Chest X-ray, AP view. Patient: 69 years old, sex F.
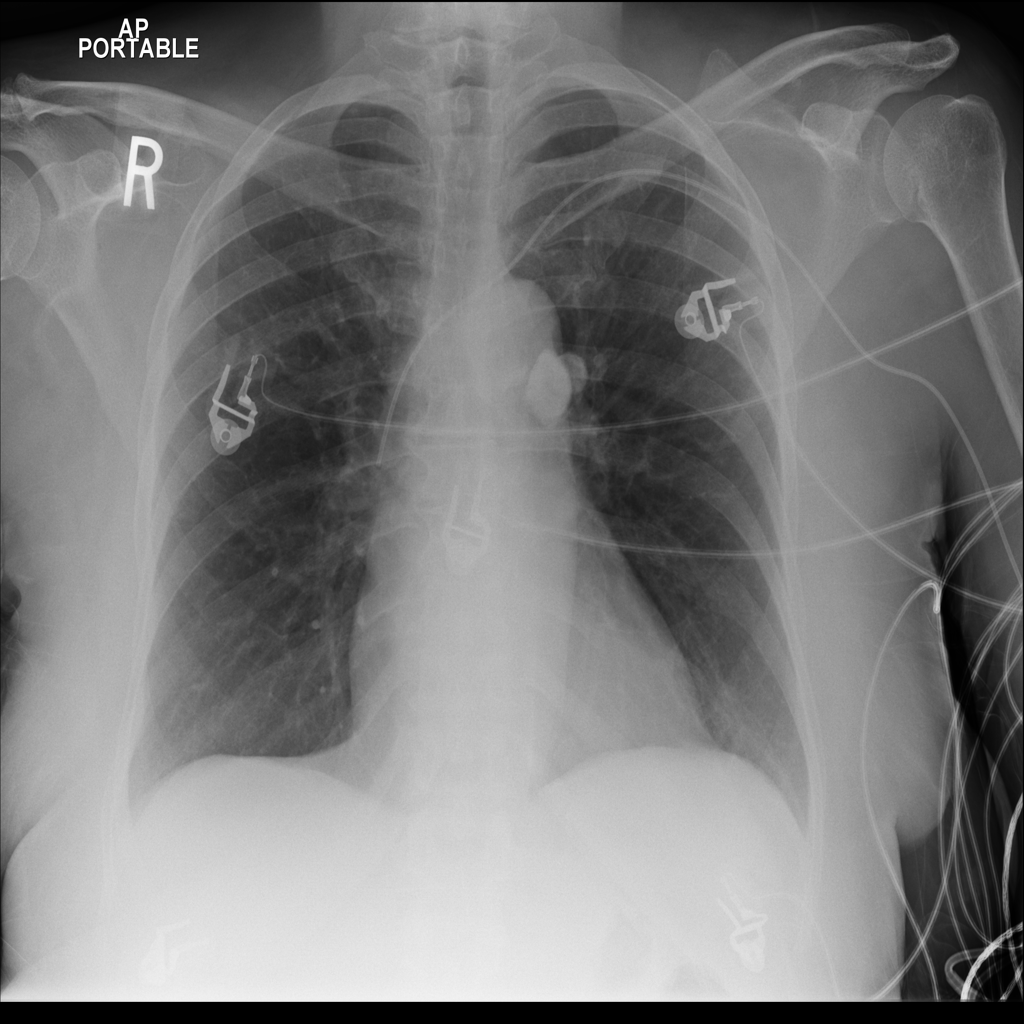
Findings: No Finding